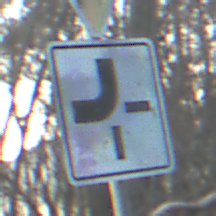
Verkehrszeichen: VerlaufVorfahrtsstrasse2
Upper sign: VorfahrtGewaehren
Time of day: SunriseSunset
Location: Outdoor (Nature)
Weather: Clear
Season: Winter
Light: Natural